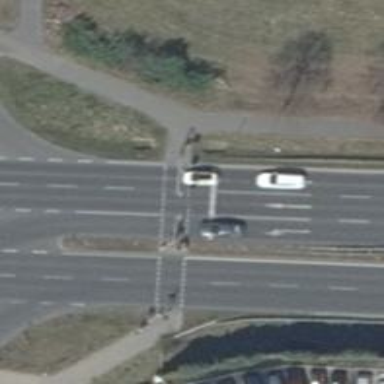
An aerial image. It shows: Road crossing with traffic signals.